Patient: sex M, age 24
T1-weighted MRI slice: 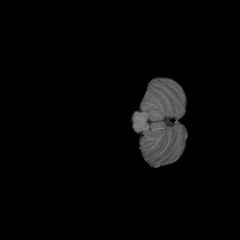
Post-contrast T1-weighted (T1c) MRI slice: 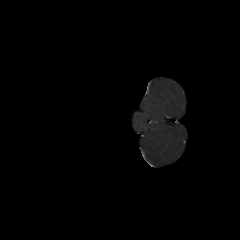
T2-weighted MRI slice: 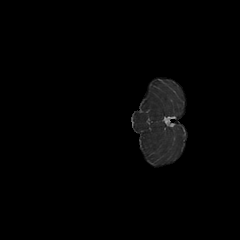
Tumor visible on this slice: no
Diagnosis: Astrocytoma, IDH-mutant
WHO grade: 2